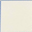
Piece: xx